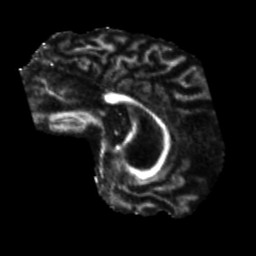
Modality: FA
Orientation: sagittal
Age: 55
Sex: male
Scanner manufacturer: siemens
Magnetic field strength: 3 T
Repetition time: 5.25 s
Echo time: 0.08 s